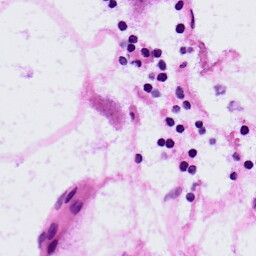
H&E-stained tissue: LymphNode